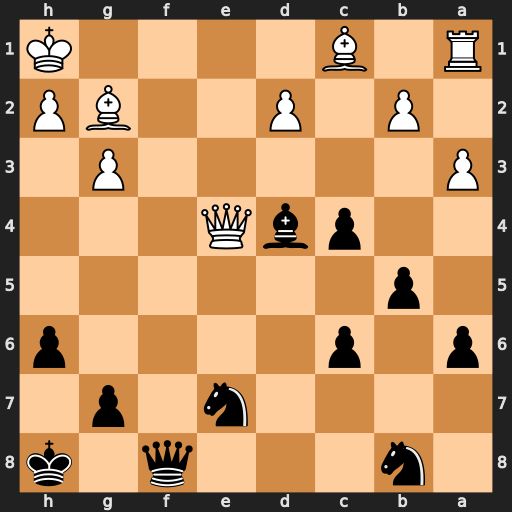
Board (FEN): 1n3q1k/4n1p1/p1p4p/1p6/2pbQ3/P5P1/1P1P2BP/R1B4K
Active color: b
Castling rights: -
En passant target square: -
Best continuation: Qf2 Qxd4 Qxd4